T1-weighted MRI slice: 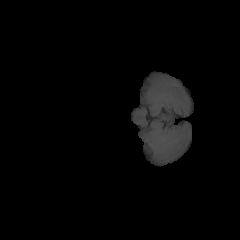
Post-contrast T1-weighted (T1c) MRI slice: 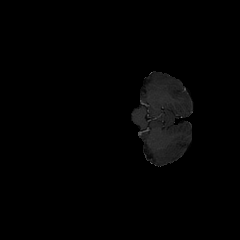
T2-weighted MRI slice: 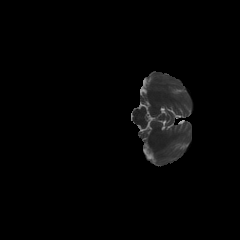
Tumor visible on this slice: no